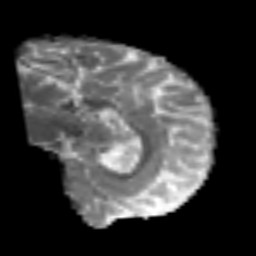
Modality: MD
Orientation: sagittal
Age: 54
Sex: male
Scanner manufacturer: siemens
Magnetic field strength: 3 T
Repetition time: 6.1 s
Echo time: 0.101 s